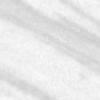
Label: change